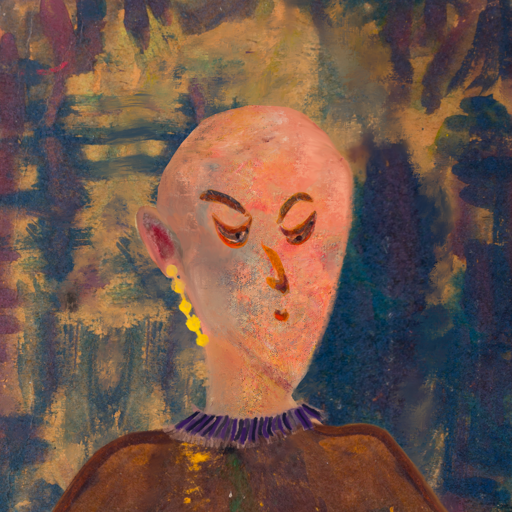
Background: InTheSun, Head And Neck Side: Irani, Face Side: Hypocrite, Bust: Comrade, Hair Side: Blank, Head Accessory: Blank, Second Necklace: Blank, Necklace: HillGirl, Baby: Blank